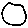
Label: circle